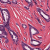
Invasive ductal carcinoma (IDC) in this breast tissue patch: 1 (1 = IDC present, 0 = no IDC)